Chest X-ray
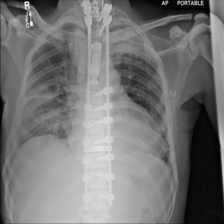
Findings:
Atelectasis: negative
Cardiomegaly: negative
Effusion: positive
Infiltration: negative
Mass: negative
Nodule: negative
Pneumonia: negative
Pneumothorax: negative
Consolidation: negative
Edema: negative
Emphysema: negative
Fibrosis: negative
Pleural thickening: negative
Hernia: negative